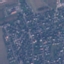
Land use / land cover class: Residential